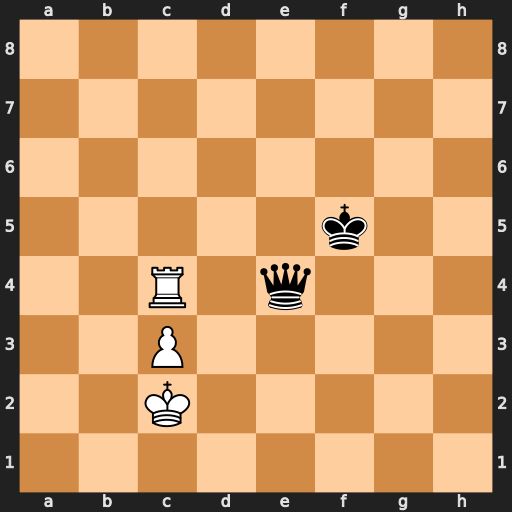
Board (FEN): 8/8/8/5k2/2R1q3/2P5/2K5/8
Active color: w
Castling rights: -
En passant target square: -
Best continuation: Rxe4 Kxe4 Kb3 Kd5 Kb4 Kc6 Kc4